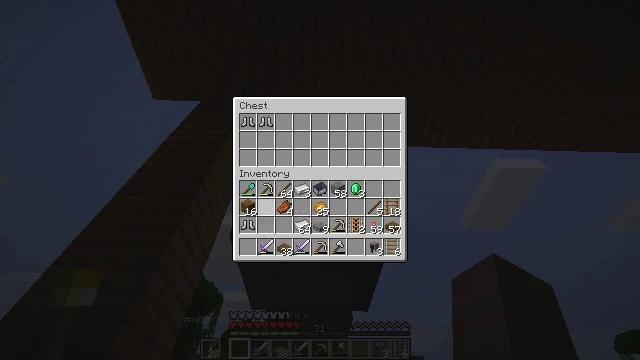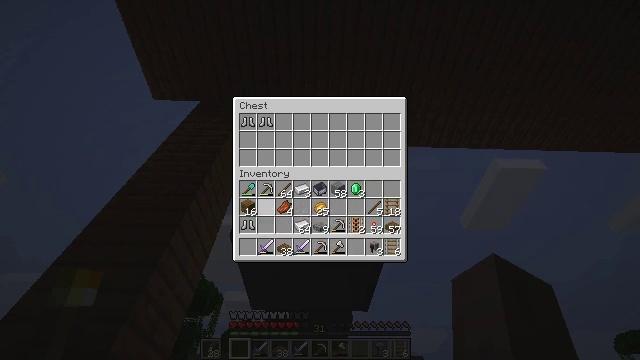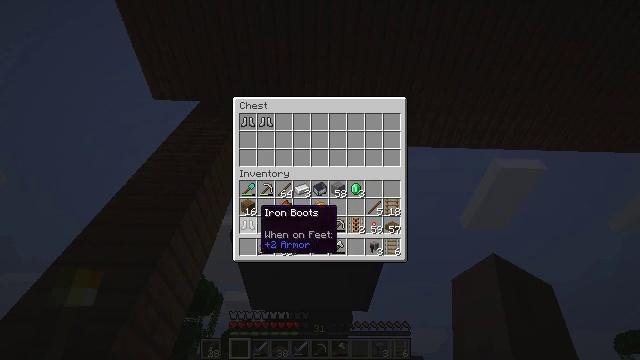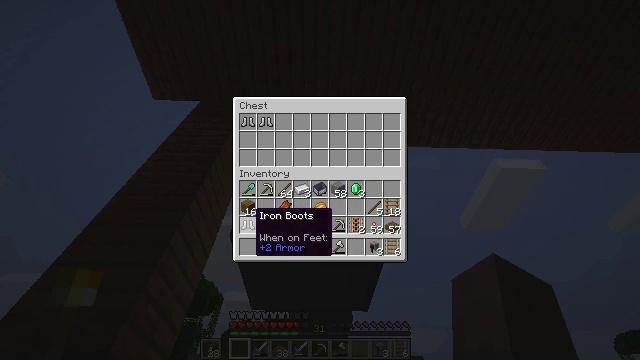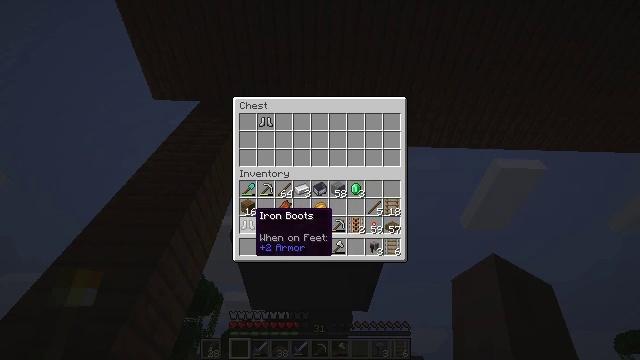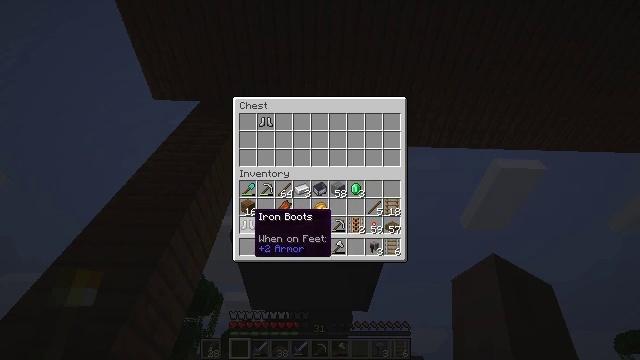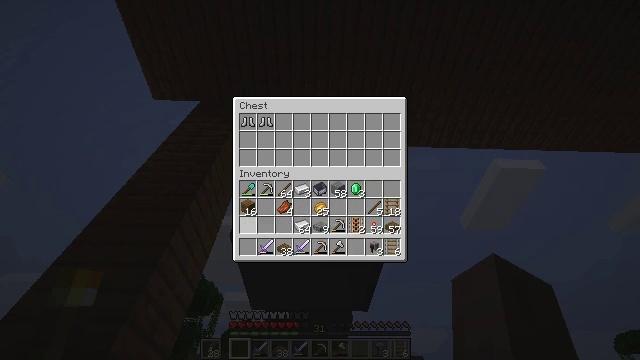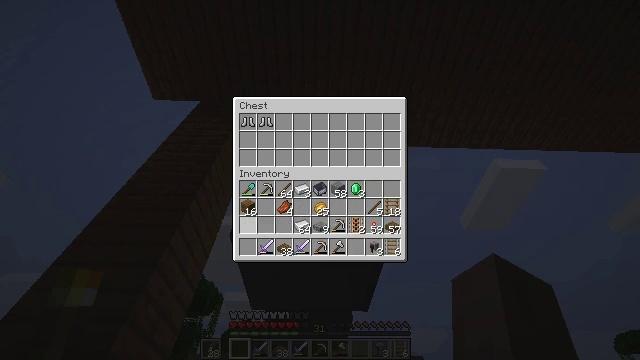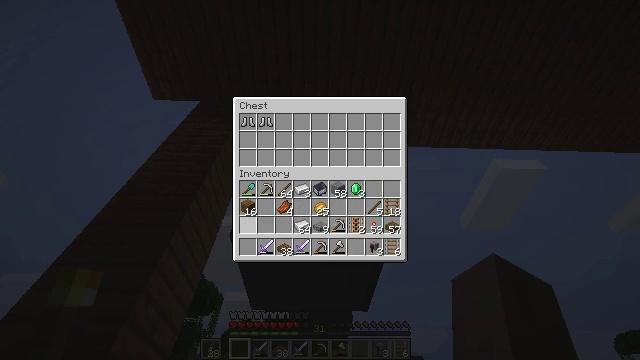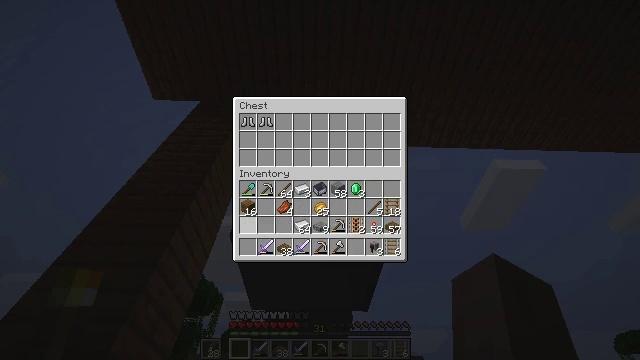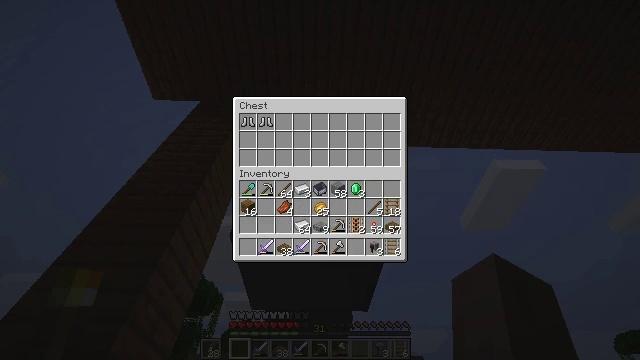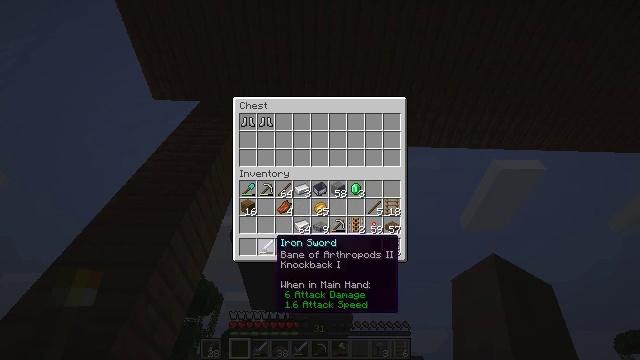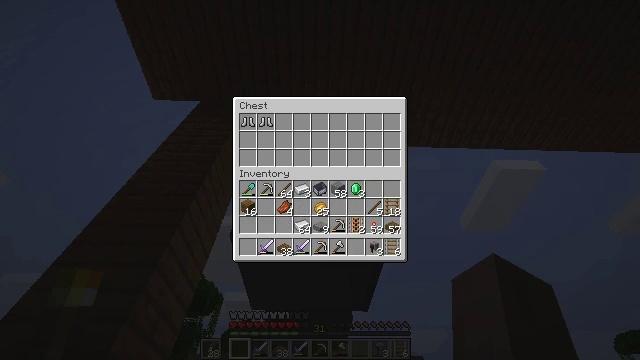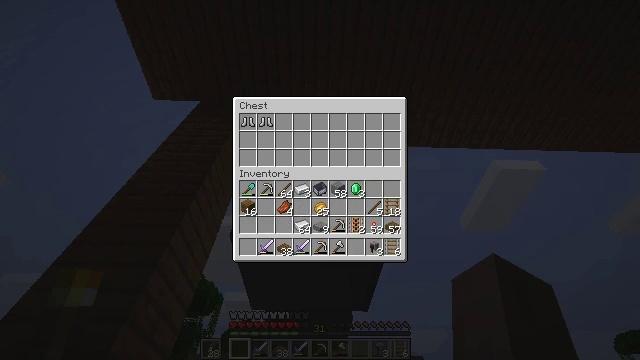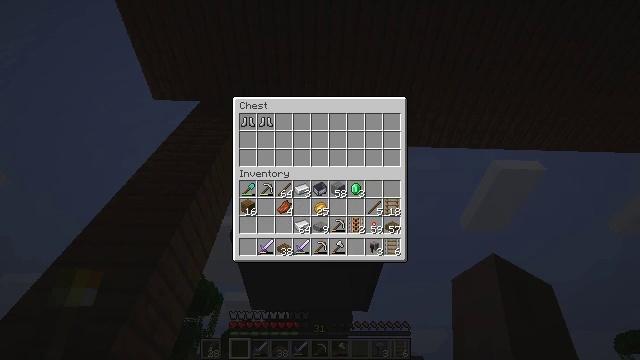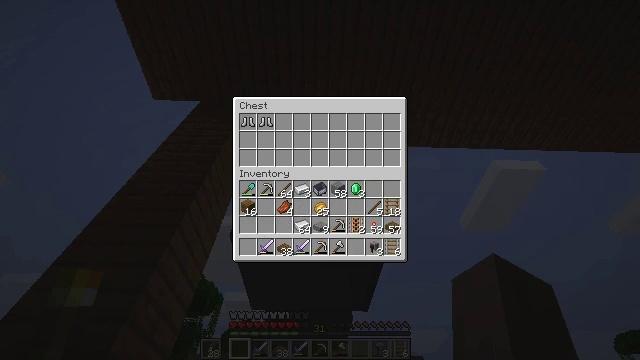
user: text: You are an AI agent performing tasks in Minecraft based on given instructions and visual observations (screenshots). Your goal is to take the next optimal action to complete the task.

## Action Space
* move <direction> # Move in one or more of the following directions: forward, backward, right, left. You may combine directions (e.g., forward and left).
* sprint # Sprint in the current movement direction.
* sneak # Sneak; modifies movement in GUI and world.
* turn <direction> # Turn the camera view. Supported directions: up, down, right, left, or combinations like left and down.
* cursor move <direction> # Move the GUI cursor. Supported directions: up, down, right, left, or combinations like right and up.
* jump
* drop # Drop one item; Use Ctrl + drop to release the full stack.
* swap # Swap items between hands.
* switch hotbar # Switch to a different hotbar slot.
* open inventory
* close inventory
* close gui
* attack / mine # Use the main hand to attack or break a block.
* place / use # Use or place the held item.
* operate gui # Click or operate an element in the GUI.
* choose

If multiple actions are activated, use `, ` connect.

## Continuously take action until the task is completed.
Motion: motion action
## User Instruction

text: Collect bamboo for crafting.
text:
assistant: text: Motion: sneak, operate gui
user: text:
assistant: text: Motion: sneak, cursor move left and down
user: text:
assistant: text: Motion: sneak
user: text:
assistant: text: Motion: sneak
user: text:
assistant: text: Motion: sneak
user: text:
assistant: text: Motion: sneak, operate gui
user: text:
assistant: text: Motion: sneak, operate gui
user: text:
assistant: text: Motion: sneak, operate gui
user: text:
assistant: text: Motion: sneak
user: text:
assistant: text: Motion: sneak, cursor move down
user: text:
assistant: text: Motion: sneak, cursor move right and down
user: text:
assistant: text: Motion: sneak, cursor move right and down
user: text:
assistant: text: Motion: sneak, cursor move down
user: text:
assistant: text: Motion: sneak
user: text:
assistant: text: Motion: sneak
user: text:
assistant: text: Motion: sneak, cursor move down
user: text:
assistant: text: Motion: sneak, cursor move down
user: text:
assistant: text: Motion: sneak, cursor move down
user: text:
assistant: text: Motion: sneak
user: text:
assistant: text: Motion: sneak, cursor move up
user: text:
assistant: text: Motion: sneak
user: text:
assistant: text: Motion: sneak
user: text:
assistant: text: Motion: sneak
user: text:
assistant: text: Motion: sneak
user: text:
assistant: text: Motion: sneak
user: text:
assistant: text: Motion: sneak
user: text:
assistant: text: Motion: sneak
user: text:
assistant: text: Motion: sneak
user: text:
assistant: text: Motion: sneak
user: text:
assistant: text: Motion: no_op